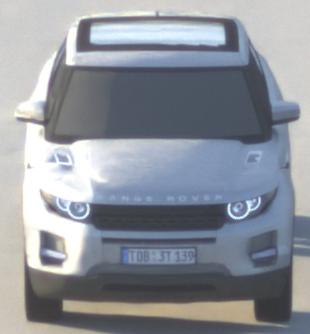
Make: Land Rover
Model: Range Rover Evoque 2.0 Si4
Detailed model: Range Rover Evoque (I)
Model produced from: 2011/08
Model produced until: 2013/11
Doors: 5
Color: white
Road condition: dry road
Daytime: sunrise or sunset
Contrast: low contrast